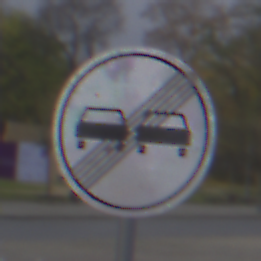
Verkehrszeichen: EndeUeberholverbot
Umgebung: Outdoor, Urban
Tageszeit: MorningAfternoon
Wetter: PartlyCloudy
Licht: Natural
Jahreszeit: NotSpecified
Kontrast: LowContrast